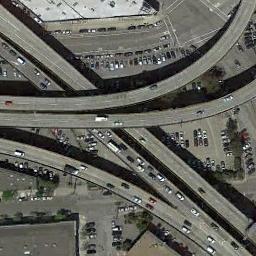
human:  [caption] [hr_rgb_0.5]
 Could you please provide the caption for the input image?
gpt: There are many trees and small houses around these overpasses .

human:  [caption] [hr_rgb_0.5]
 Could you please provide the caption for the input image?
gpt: The intricated overpasses is over some parking lots .

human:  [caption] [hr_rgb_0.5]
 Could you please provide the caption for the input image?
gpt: The overpass is next to a parking lot .

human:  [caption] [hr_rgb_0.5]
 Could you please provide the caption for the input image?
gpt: Many cars are on the overpass .

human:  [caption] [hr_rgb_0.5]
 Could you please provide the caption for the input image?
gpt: There are many cars parked beside the overpass .